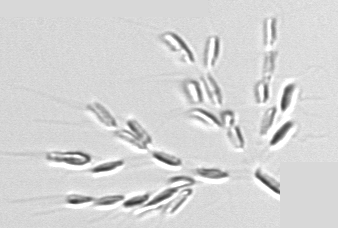
Label: Dinobryon